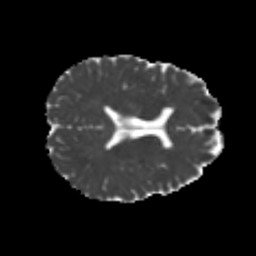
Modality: MD
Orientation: axial
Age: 22
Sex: male
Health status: healthy
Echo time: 0.074 s